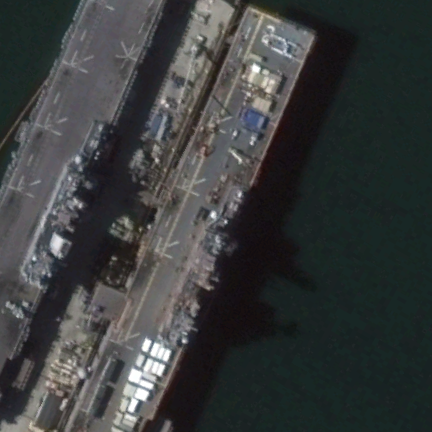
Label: Wasp-class_assault_ship